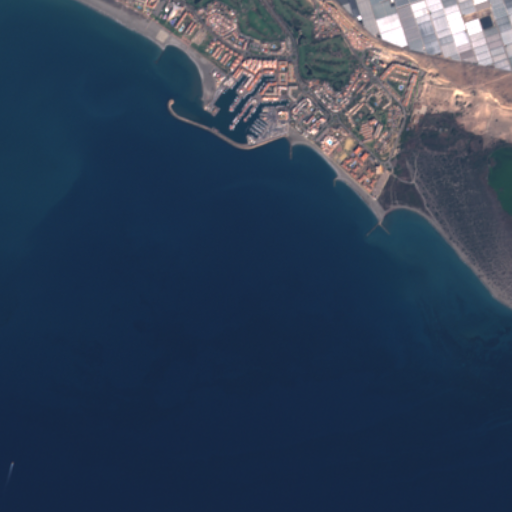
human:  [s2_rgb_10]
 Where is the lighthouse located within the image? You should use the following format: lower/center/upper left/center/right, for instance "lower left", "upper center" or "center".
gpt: The lighthouse is located in the upper left of the image.
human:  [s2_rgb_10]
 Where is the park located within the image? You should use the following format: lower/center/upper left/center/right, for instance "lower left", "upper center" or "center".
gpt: The park is located in the upper of the image.
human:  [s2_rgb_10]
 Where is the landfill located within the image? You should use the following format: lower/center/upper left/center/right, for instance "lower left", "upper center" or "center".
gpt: There is no landfill in the image.